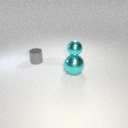
small cyan metal sphere above large cyan metal sphere